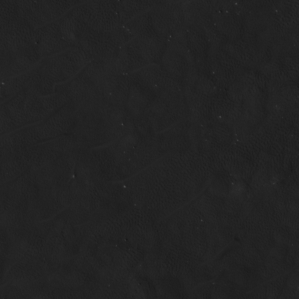
Label: non_frost